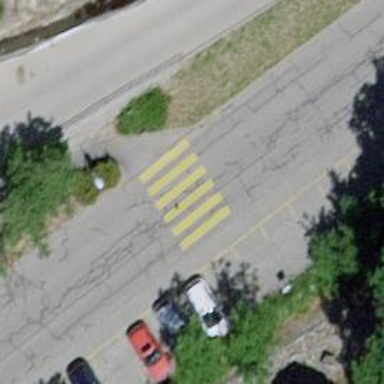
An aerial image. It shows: Marked zebra crossing on the road.